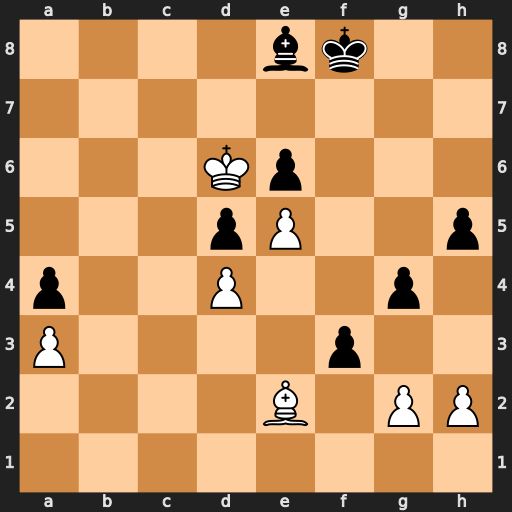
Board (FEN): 4bk2/8/3Kp3/3pP2p/p2P2p1/P4p2/4B1PP/8
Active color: w
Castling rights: -
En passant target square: -
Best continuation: gxf3 gxf3 Bxf3